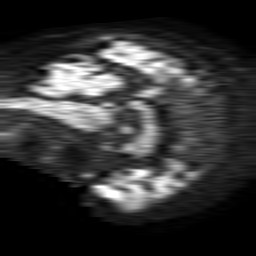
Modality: TRACE
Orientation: sagittal
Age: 75
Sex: female
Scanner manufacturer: philips
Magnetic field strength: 1.5 T
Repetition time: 4.6 s
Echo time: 0.08517 s